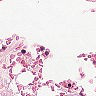
Metastatic tissue present: no